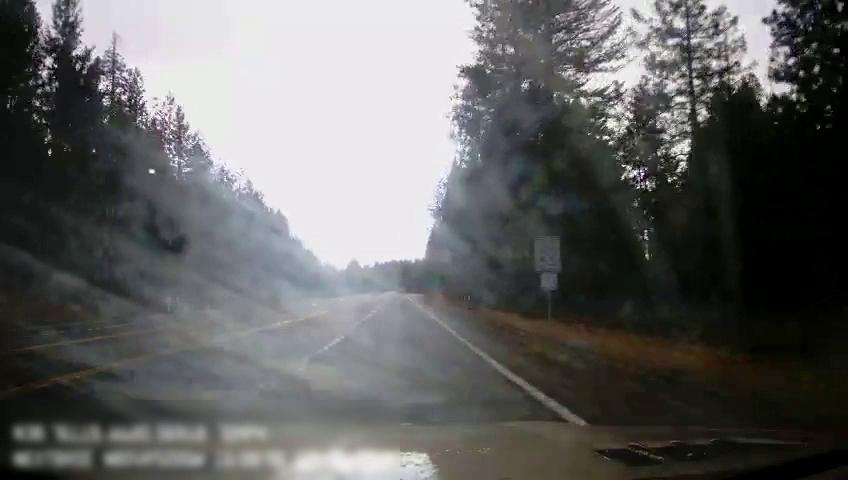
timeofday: Day
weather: Cloudy
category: Drivable Space
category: Lanes | Current Lane
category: Lanes | Current Lane
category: Lanes | Alternate Lane